You are looking at the short-time Fourier spectrogram of a bearing's acceleration signal. Diagnose the bearing from this image, choosing from: normal, inner_race, outer_race, ball.
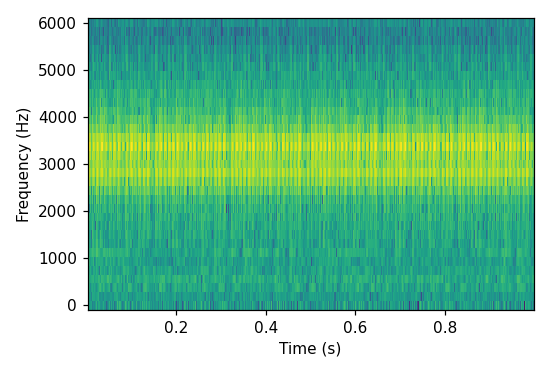
Answer: outer_race